Question: This picture says it all. Anyone know what's wrong? Haven't done anything other than restart VS at this point.

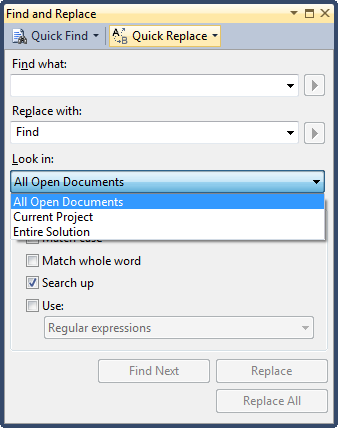
Answer: If your code is actually running and the current document is part of the running code, you cannot modify it : the search and replace won't allow a replace on the current document.